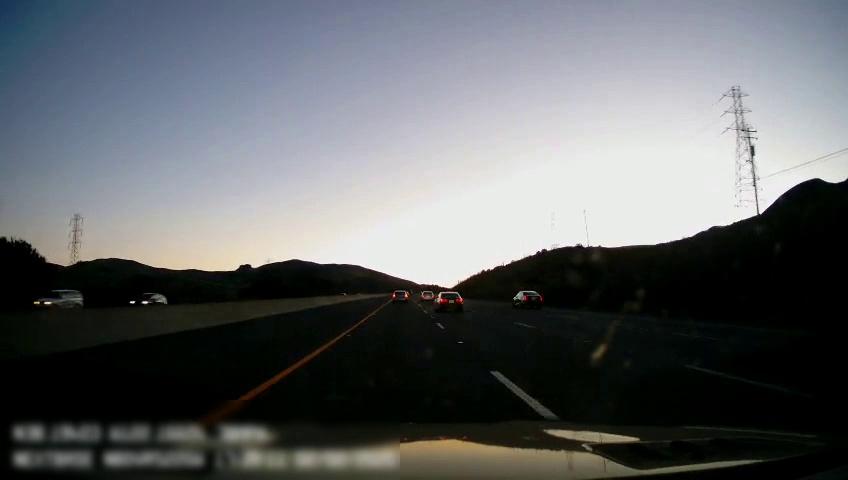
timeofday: Day
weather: Sunny
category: Drivable Space
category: Vehicles | Car
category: Vehicles | Car
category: Vehicles | Car
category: Vehicles | Car
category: Vehicles | SUV
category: Vehicles | SUV
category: Lanes | Alternate Lane
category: Lanes | Current Lane
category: Lanes | Current Lane
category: Lanes | Alternate Lane
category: Lanes | Alternate Lane